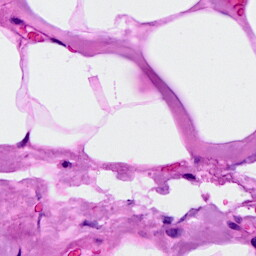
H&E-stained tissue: Breast